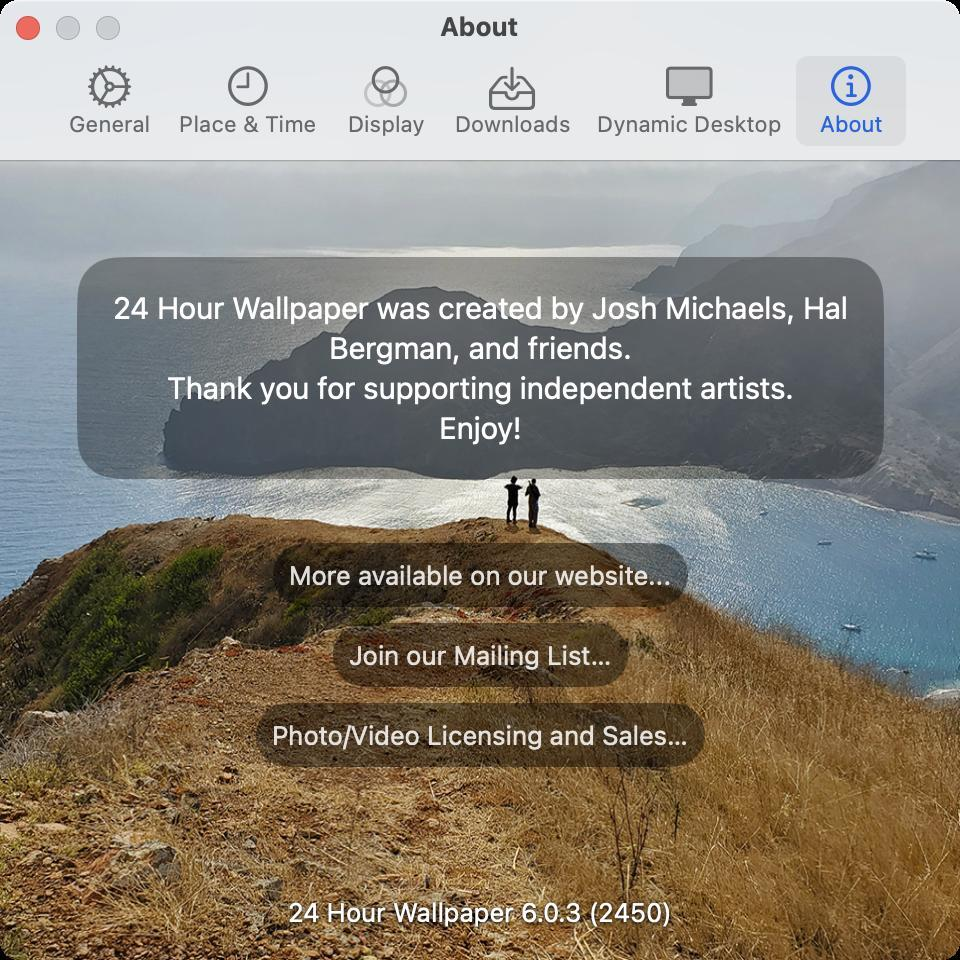
Accessibility tree:
{"name": "About", "role": "AXWindow", "description": null, "role_description": "standard window", "value": null, "position": "306.00;256.00", "size": "480;480", "children": [{"name": null, "role": "AXGroup", "description": null, "role_description": "group", "value": null, "position": "0.00;0.00", "size": "480;480", "children": [{"name": null, "role": "AXGroup", "description": null, "role_description": "group", "value": null, "position": "0.00;0.00", "size": "480;520", "children": [{"name": null, "role": "AXImage", "description": "about1", "role_description": "image", "value": null, "position": "0.00;0.00", "size": "480;520", "children": []}, {"name": null, "role": "AXStaticText", "description": null, "role_description": "text", "value": "24 Hour Wallpaper was created by Josh Michaels, Hal Bergman, and friends.\nThank you for supporting independent artists.\nEnjoy!", "position": "54.25;144.25", "size": "372;79", "children": []}, {"name": null, "role": "AXButton", "description": "More available on our website...", "role_description": "button", "value": null, "position": "136.50;271.50", "size": "208;32", "children": []}, {"name": null, "role": "AXButton", "description": "Join our Mailing List…", "role_description": "button", "value": null, "position": "166.50;311.50", "size": "148;32", "children": []}, {"name": null, "role": "AXButton", "description": "Photo/Video Licensing and Sales…", "role_description": "button", "value": null, "position": "128.00;351.50", "size": "224;32", "children": []}, {"name": null, "role": "AXStaticText", "description": null, "role_description": "text", "value": "24 Hour Wallpaper 6.0.3 (2450)", "position": "144.00;448.00", "size": "192;16", "children": []}]}]}, {"name": null, "role": "AXToolbar", "description": null, "role_description": "toolbar", "value": null, "position": "0.00;28.00", "size": "480;52", "children": [{"name": "General", "role": "AXButton", "description": "General", "role_description": "button", "value": null, "position": "27.50;28.00", "size": "55;52", "children": []}, {"name": "Place_&_Time", "role": "AXButton", "description": "Place & Time", "role_description": "button", "value": null, "position": "83.50;28.00", "size": "81;52", "children": []}, {"name": "Display", "role": "AXButton", "description": "Display", "role_description": "button", "value": null, "position": "165.50;28.00", "size": "55;52", "children": []}, {"name": "Downloads", "role": "AXButton", "description": "Downloads", "role_description": "button", "value": null, "position": "221.50;28.00", "size": "70;52", "children": []}, {"name": "Dynamic_Desktop", "role": "AXButton", "description": "Dynamic Desktop", "role_description": "button", "value": null, "position": "292.50;28.00", "size": "104;52", "children": []}, {"name": "About", "role": "AXButton", "description": "About", "role_description": "button", "value": null, "position": "398.00;28.00", "size": "55;52", "children": []}]}, {"name": null, "role": "AXButton", "description": null, "role_description": "close button", "value": null, "position": "7.00;6.00", "size": "14;16", "children": []}, {"name": null, "role": "AXButton", "description": null, "role_description": "zoom button", "value": null, "position": "47.00;6.00", "size": "14;16", "children": [{"name": null, "role": "AXGroup", "description": null, "role_description": "group", "value": null, "position": "47.00;6.00", "size": "14;16", "children": [{"name": null, "role": "AXGroup", "description": null, "role_description": "group", "value": null, "position": "47.00;6.00", "size": "14;16", "children": []}]}]}, {"name": null, "role": "AXButton", "description": null, "role_description": "minimize button", "value": null, "position": "27.00;6.00", "size": "14;16", "children": []}, {"name": null, "role": "AXStaticText", "description": null, "role_description": "text", "value": "About", "position": "218.00;5.00", "size": "44;16", "children": []}]}